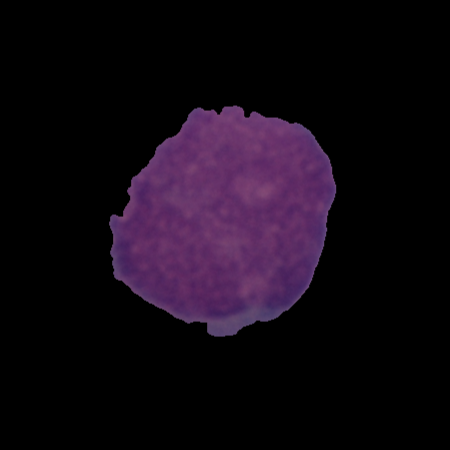
Label: cancer